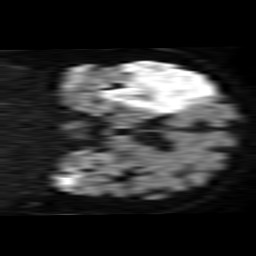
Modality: TRACE
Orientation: coronal
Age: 75
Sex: male
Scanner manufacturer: philips
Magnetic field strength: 1.5 T
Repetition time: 3.572 s
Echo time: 0.09411 s